Question: I have this frame:

Here is what happens:
1. When I'm over the Pinkish panel, the scroll pane works just fine.
2. When I put the mouse over the Darker gray JTextArea the scroll pane does not get the event.
In general my question is how can I make sure the parent of a component receives the event if the component didn't handle that specific event, even if the component has a listener and is enabled?
Perhaps a specific example will do.
You can see the calculator, the calculator is drawn on a scalable image panel, and can zoom in and out by the Ctrl + Wheel event, but when I don't press Ctrl, I would like the scroll pane to receive the event and scroll the view port. (I think this sums it)
Adam.
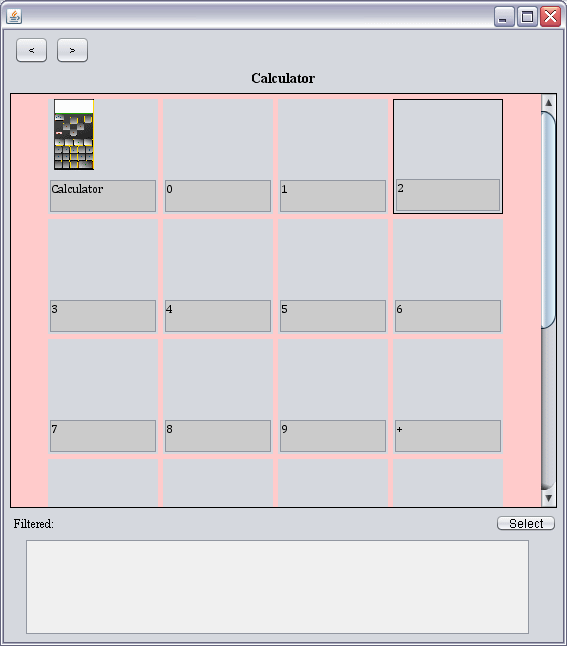
Answer: As I described in my comment, and it works fine...